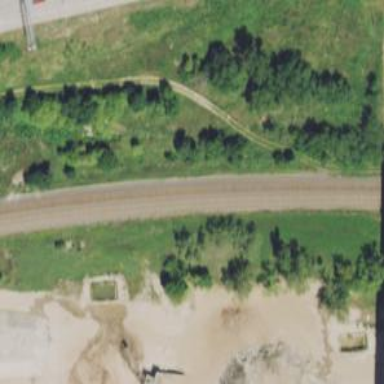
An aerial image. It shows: Railway track.